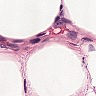
Metastatic tissue present: no